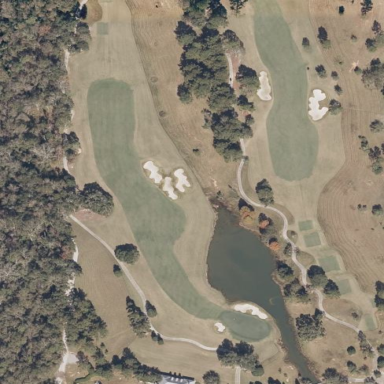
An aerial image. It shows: Rough area in golf course.